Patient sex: F
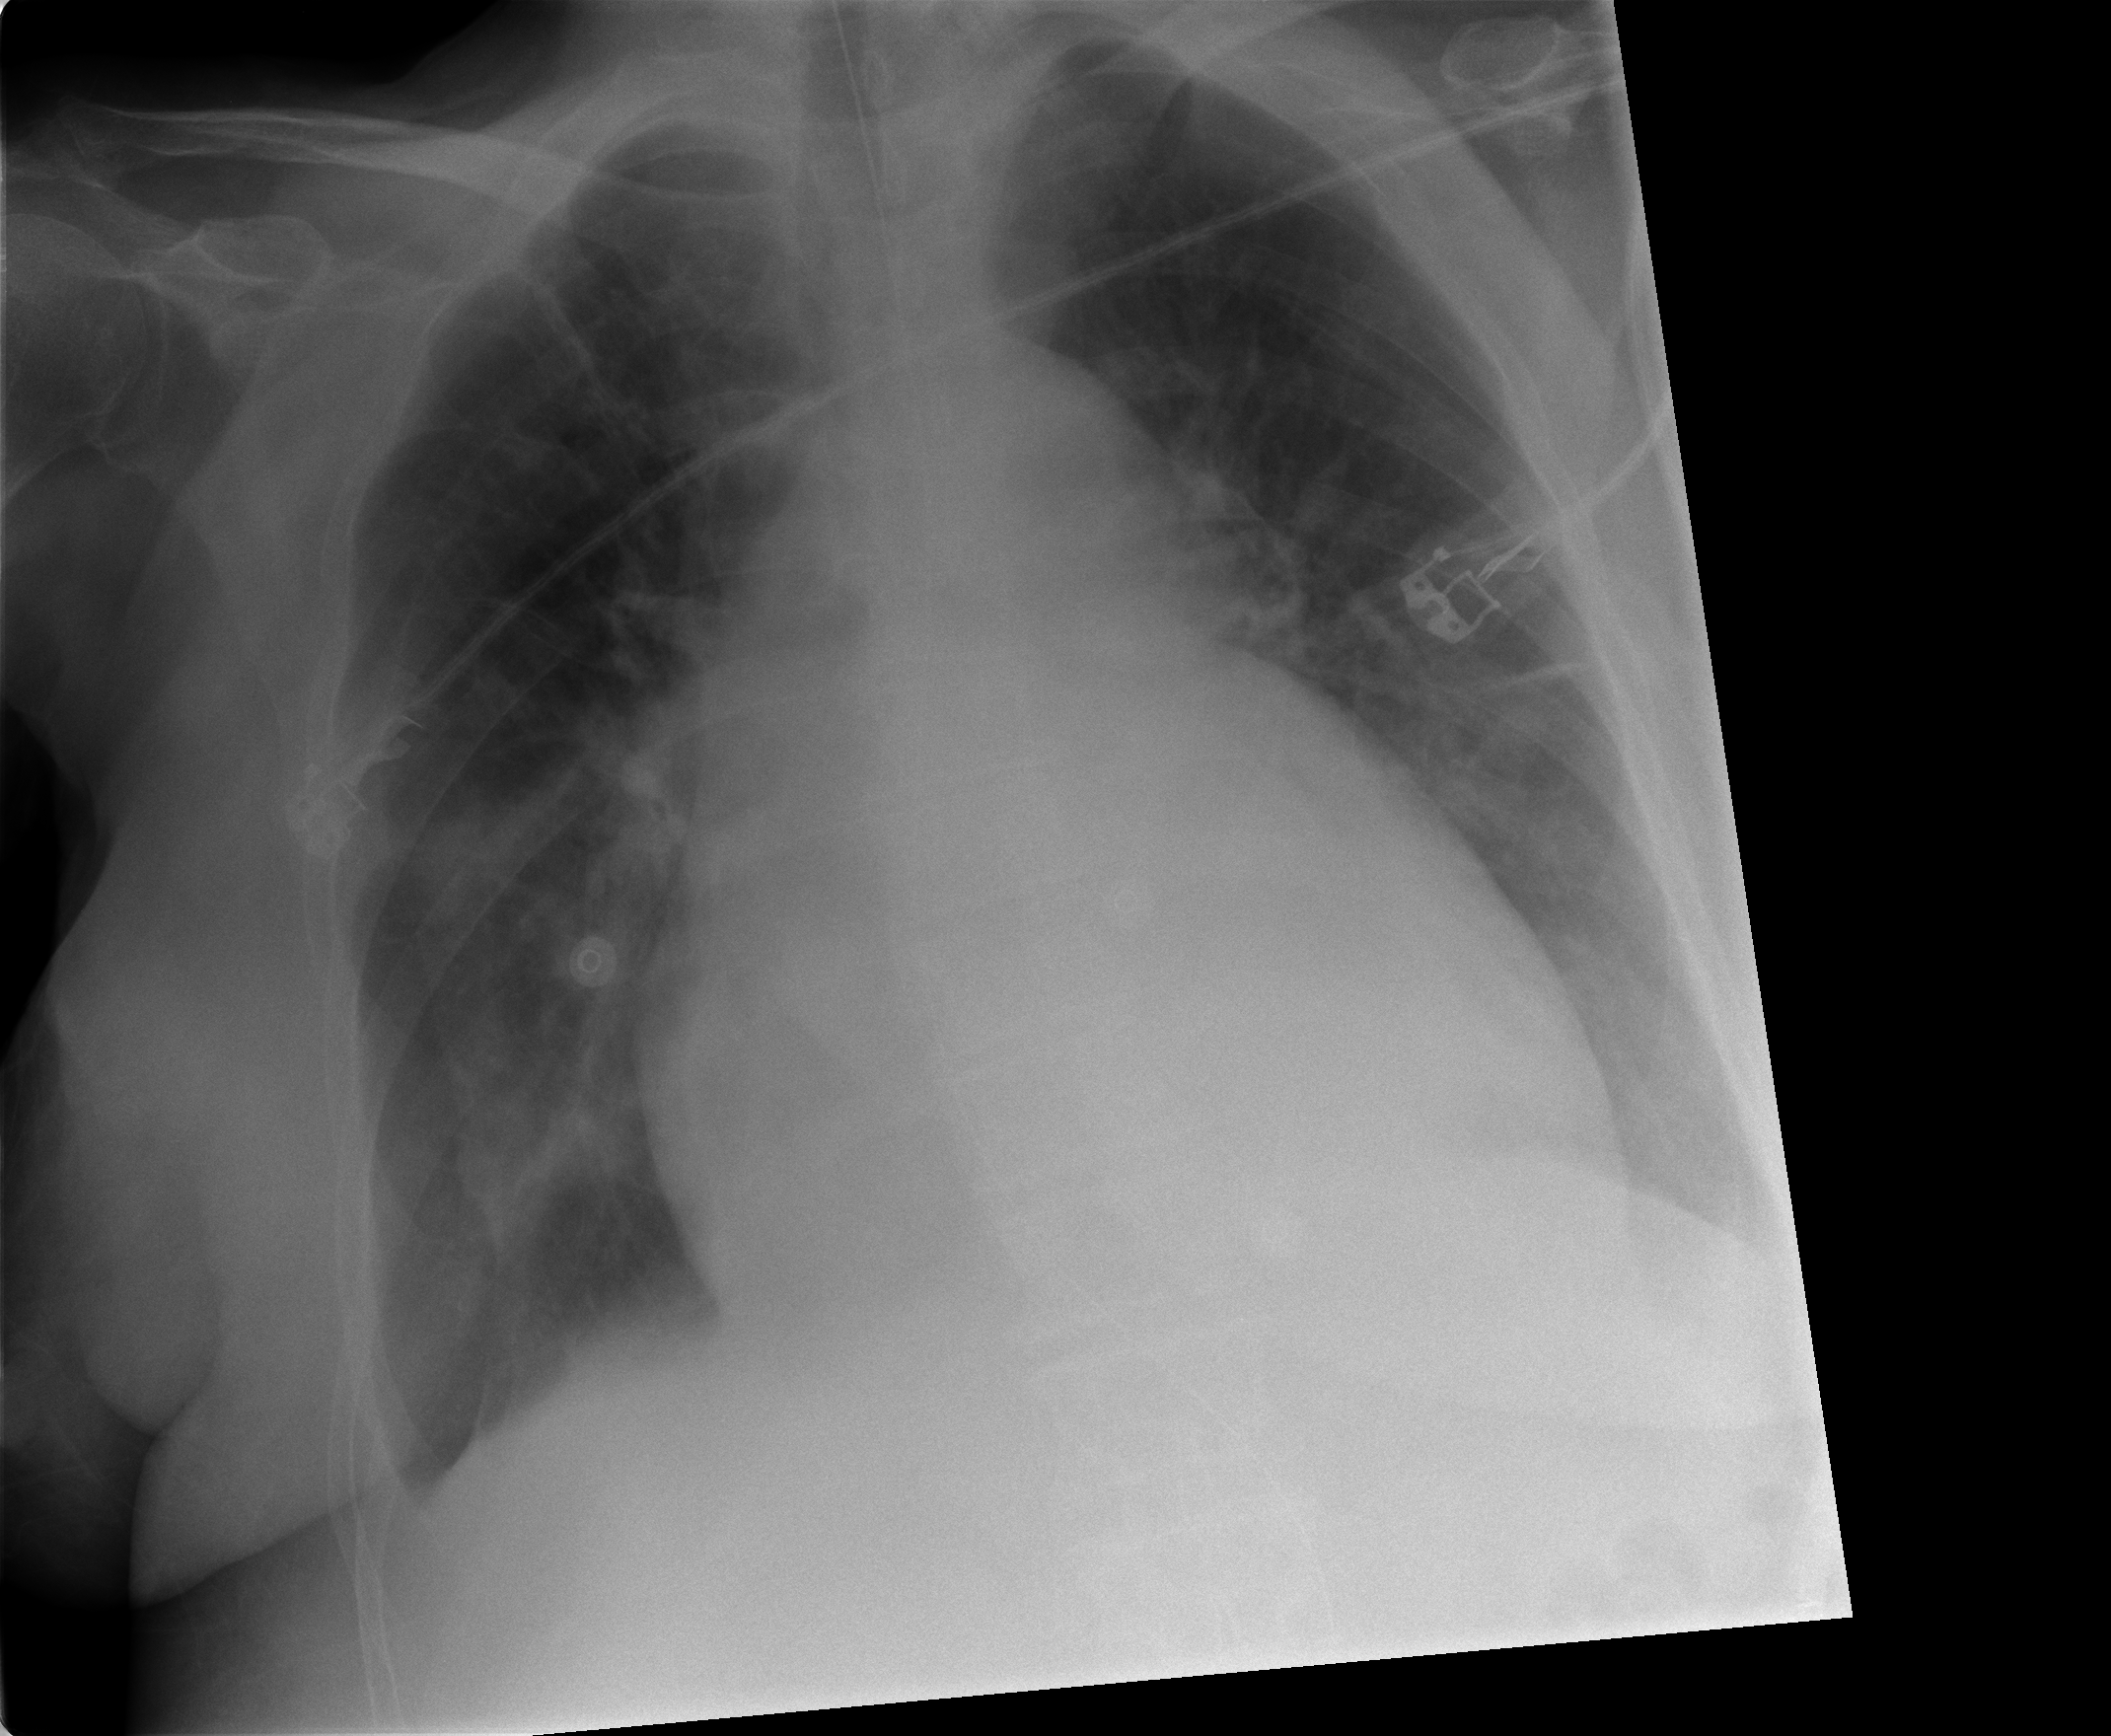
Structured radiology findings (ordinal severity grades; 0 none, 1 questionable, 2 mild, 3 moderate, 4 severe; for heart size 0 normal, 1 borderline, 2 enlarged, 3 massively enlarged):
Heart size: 3
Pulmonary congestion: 2
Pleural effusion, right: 2
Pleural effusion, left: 1
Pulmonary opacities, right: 2
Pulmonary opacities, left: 1
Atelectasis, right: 2
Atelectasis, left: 2